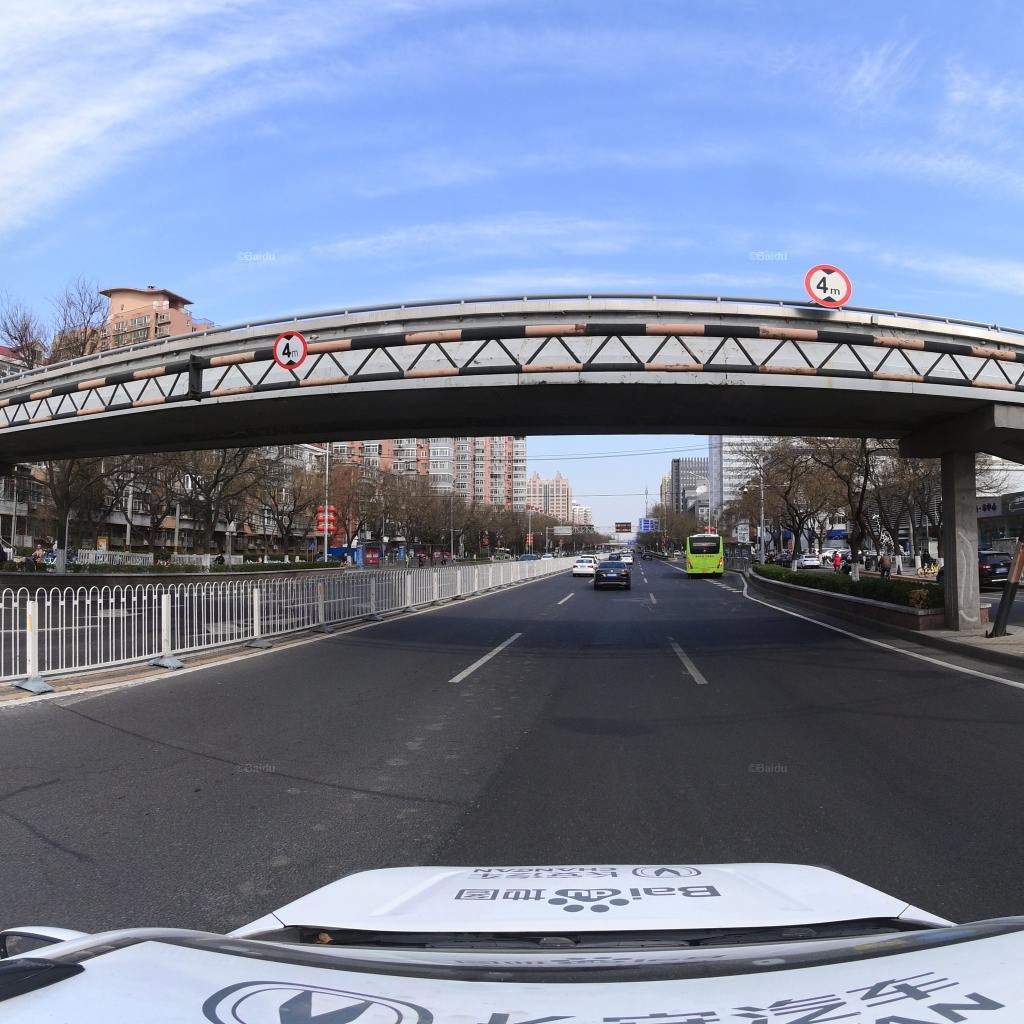
Region: Fengtai
Road damage annotations: transverse patch, longitudinal patch, transverse patch